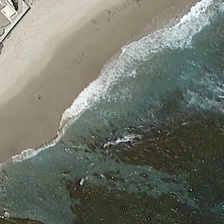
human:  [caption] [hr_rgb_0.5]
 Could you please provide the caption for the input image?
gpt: in the sea there are some cotton shaped black masses .

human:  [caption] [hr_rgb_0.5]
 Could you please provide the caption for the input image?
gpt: a beach between some blocks and the epinephelos sea .

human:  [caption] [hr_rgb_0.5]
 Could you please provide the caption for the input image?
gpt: black water and blue water meagers with each oter .

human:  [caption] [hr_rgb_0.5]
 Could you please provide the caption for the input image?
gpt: in the sea there are some cotton shaped black masses .

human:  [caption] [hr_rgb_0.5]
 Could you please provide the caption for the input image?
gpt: a line of white waves is between a beach with a building and an ocean .